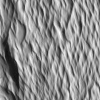
Atmospheric dust classification: not_dusty